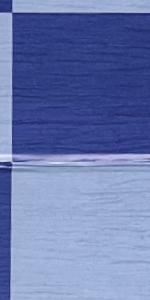
Label: Empty